Question: So i'm trying to code a running text in python, but i stuck in figuring how to update my string in Qlabel each second so it looks like a running text. Here is my code
'''
label = QLabel('Hello World ')
label.move(70, 40)
label.setParent(form)
'''
Until now i only know how to put the last character of the string to the first, and it's something like this :
'''
old = label.text()
new = old[len(old)-1:]+old[0:len(old)-1]
label.settext(new)
'''
What i need to know is how to repeat my code above over and over again EACH SECOND so the text look like it's running.
Please kindly help teach me how to do it, thanks for your appreciation and for your time. And sorry for my bad English.
Click here to see all the code.

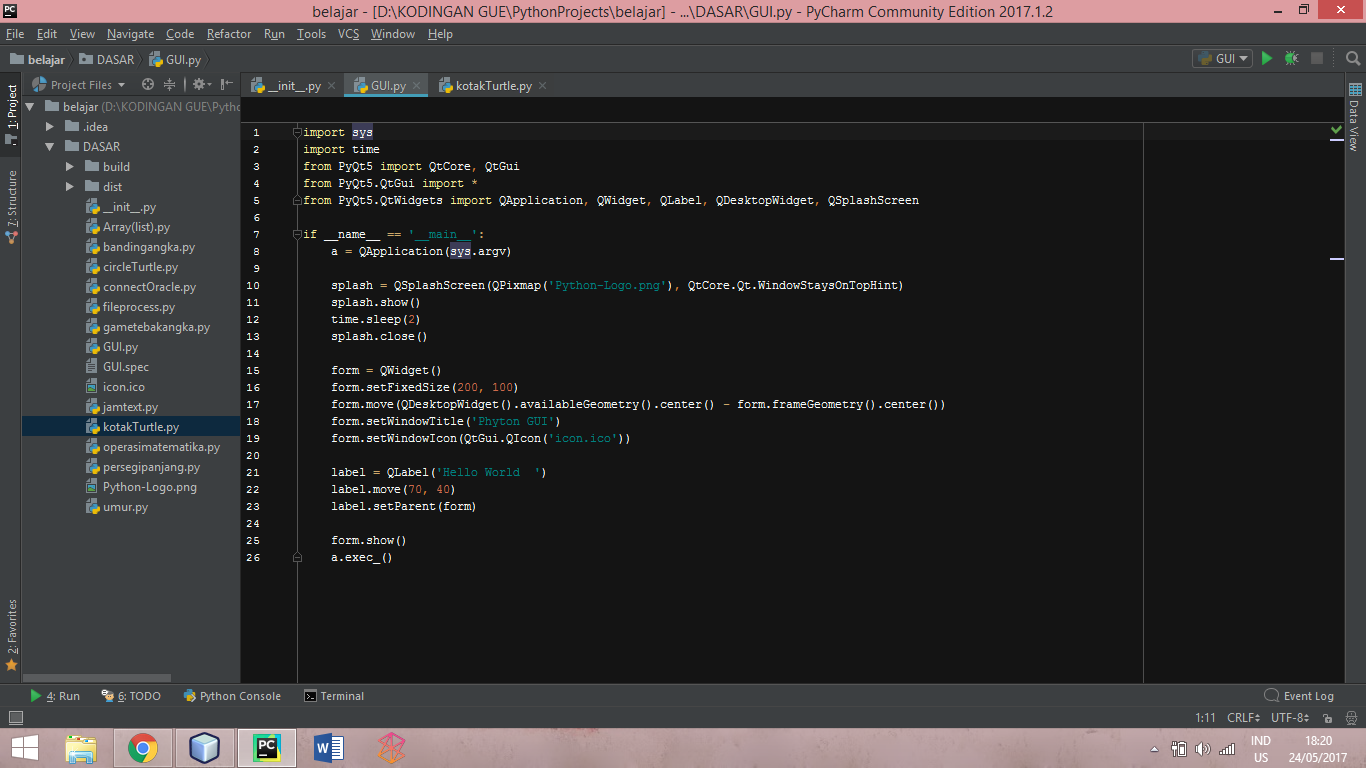
Answer: You must use a 'QTimer'.
'''
def onTimeout():
old = label.text()
new = old[len(old)-1:]+old[0:len(old)-1]
label.setText(new)
label = QLabel("Hello World ")
timer = QTimer()
timer.timeout.connect(onTimeout)
timer.start(1000)
'''
'label.settext()''label.setText()'